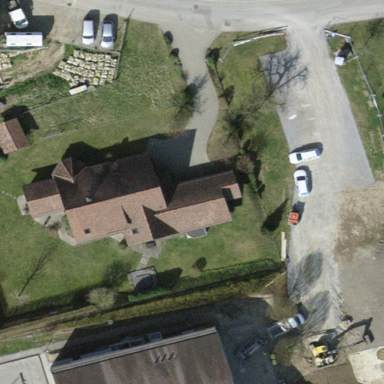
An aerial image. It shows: Detached building with gabled roof.